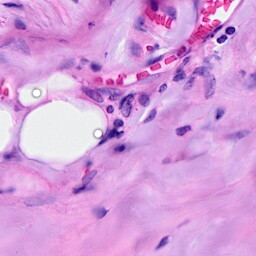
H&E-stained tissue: Breast